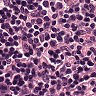
Metastatic tissue present: no